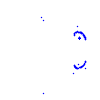
Particle: kaon